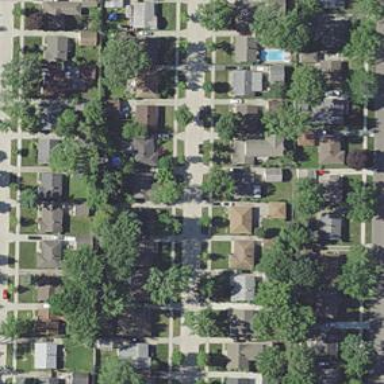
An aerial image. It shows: Residential area composed of single-family homes.